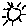
Label: sun